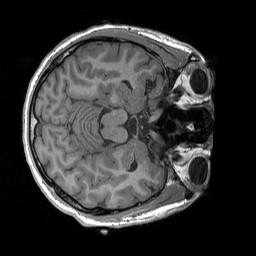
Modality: T1w
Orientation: axial
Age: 25
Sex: male
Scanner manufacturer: siemens
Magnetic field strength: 3 T
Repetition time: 1.9 s
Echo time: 0.00227 s